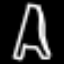
Label: The Eiffel Tower